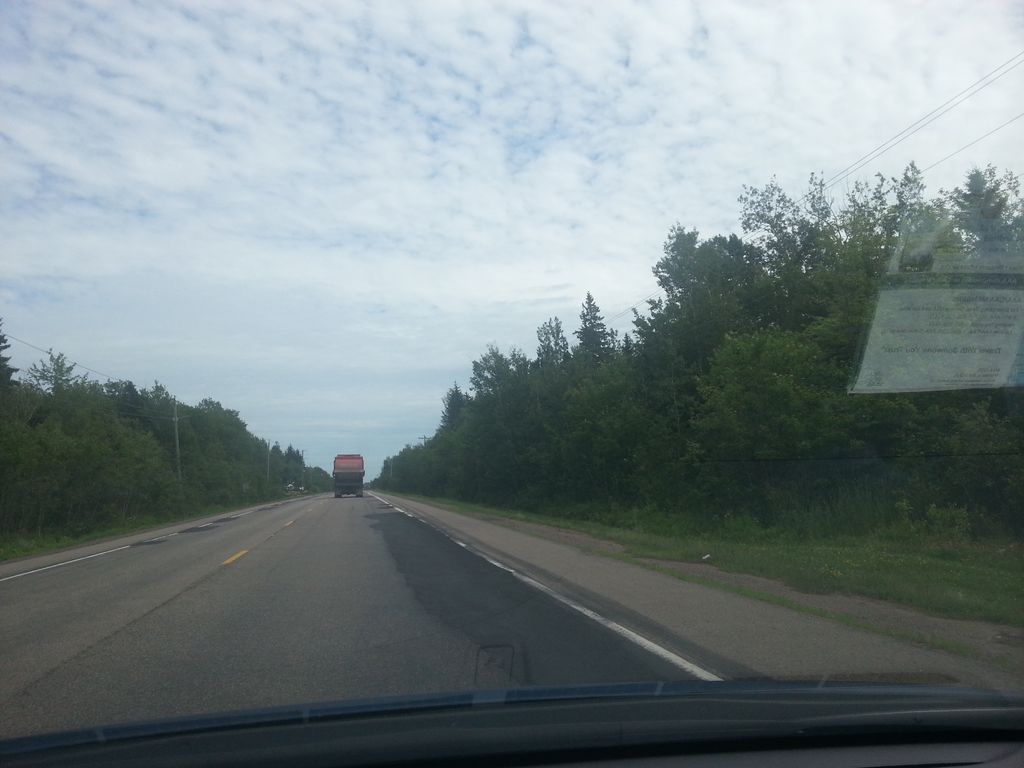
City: charlottetown